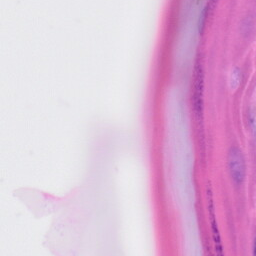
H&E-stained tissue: Skin